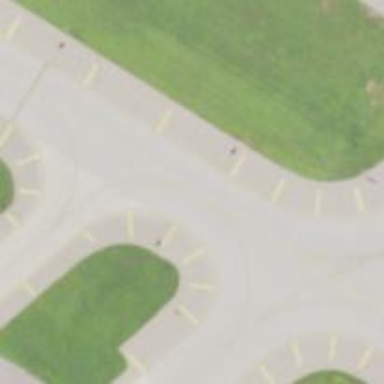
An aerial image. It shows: View of taxiway at the airport.